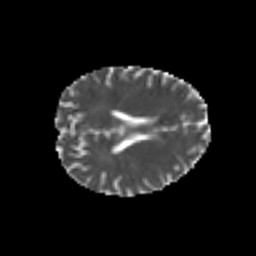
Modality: MD
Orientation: axial
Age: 25
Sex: male
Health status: healthy